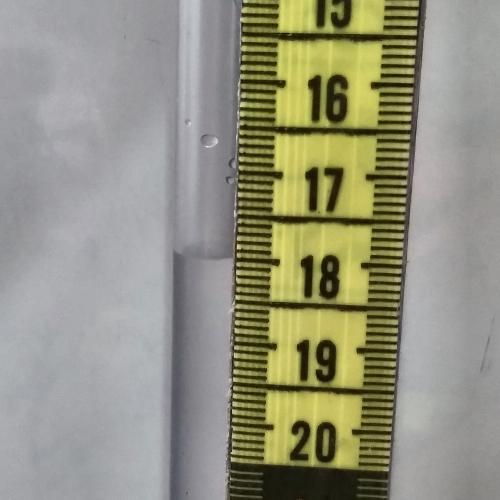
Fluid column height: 18.0 cm